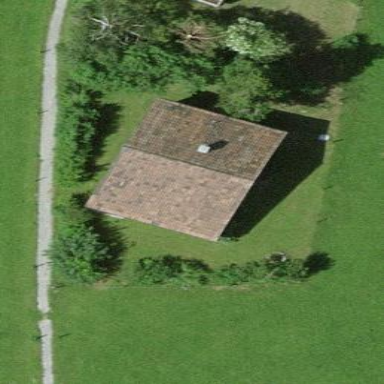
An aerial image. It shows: Detached building with gabled roof.